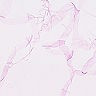
Metastatic tissue present: no